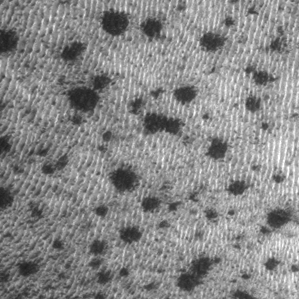
Label: frost